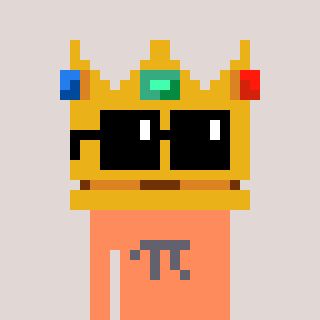
a pixel art character with square black sunglasses, a crown-shaped head and a peachy-colored body on a warm background